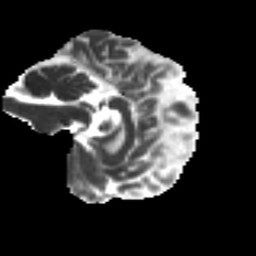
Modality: MD
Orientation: sagittal
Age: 38
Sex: male
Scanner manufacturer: ge
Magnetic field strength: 3 T
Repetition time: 7.8 s
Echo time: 0.0607 s